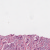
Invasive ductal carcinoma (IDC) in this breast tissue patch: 1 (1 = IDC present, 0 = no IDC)